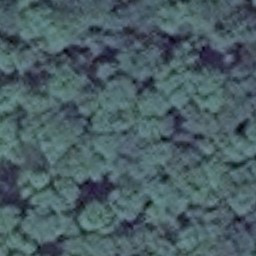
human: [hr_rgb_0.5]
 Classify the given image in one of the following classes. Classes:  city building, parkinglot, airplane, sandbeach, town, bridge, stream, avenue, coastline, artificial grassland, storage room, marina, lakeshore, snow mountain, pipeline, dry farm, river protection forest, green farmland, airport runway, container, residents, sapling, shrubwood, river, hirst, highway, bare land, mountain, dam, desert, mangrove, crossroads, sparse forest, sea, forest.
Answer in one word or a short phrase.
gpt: forest